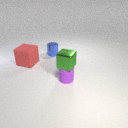
large red rubber cube to the left of small blue metal cylinder